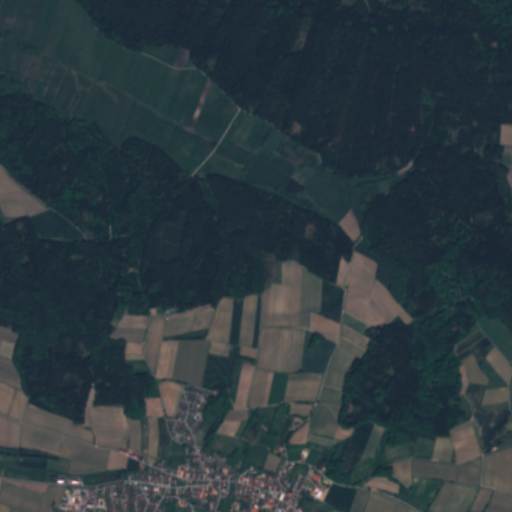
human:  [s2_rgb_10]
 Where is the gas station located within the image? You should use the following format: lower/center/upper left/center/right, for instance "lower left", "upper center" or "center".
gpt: The gas station is located in the lower left of the image.
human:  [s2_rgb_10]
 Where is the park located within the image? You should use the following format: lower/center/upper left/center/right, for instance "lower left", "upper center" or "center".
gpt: The park is located in the lower center of the image.
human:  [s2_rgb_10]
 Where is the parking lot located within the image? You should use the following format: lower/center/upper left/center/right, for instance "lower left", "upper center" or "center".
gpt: The parking lot is located in the upper center of the image.
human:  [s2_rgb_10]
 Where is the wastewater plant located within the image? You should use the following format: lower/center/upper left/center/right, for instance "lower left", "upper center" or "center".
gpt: The wastewater plant is located in the lower left of the image.
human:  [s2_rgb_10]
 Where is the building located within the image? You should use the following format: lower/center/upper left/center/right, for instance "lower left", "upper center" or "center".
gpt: There is no building in the image.